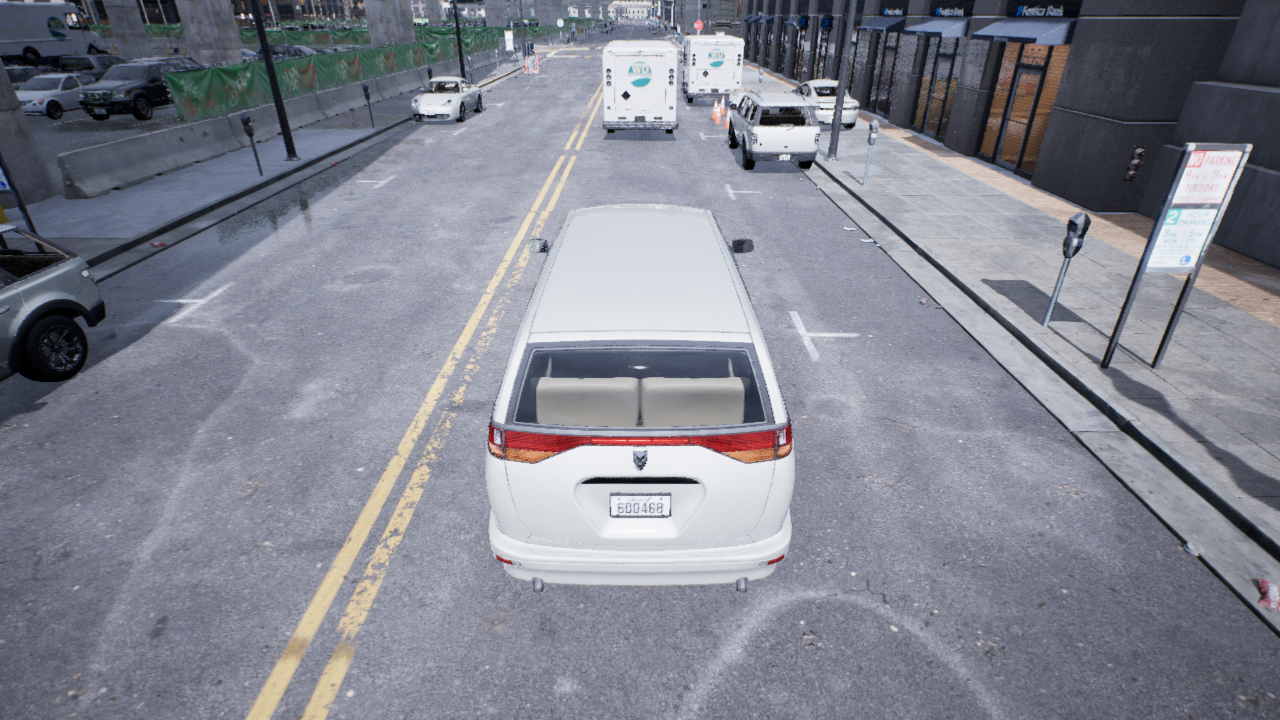
Venue: downtown
Lighting: overcast
Vehicle rig: minivan